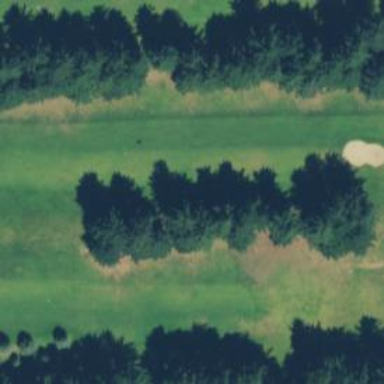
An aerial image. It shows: View of golf hole.